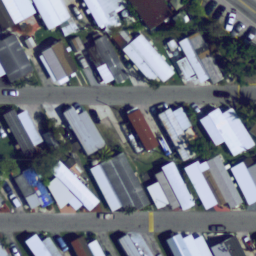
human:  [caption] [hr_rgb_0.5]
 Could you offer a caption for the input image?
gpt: Many mobile homes arranged in lines in the mobile home park and some roads go through this area .

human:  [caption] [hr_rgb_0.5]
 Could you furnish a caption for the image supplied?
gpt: Many mobile homes arranged in lines in the mobile home park .

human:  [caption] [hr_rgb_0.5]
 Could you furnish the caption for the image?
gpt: Lots of mobile homes with plants surrounded in the mobile home park .

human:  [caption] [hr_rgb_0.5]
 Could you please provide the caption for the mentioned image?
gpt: Many mobile homes are closed to each other in the mobile home park .

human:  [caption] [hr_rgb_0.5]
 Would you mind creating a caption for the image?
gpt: Lots of mobile homes are closed to each other and some roads go through this area .